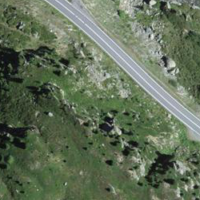
EUNIS habitat code: 26
Species observed at this site:
Rhododendron ferrugineum